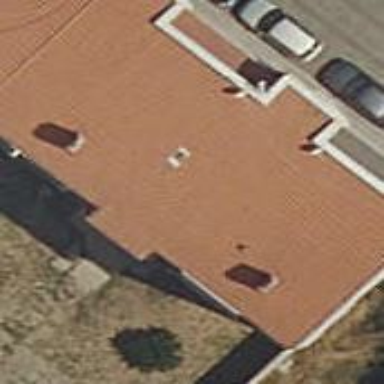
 with the roof oriented along the building."